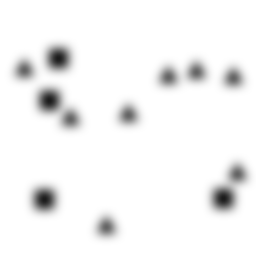
Squares: 4
Triangles: 8
Stars: 0
Total shapes: 12